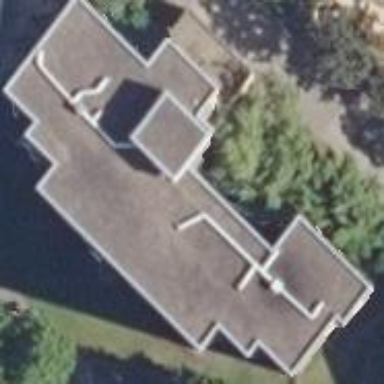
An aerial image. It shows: Building with apartments and flat roof.